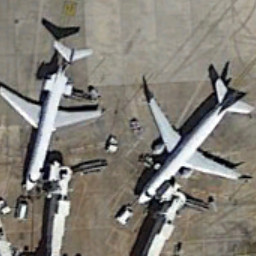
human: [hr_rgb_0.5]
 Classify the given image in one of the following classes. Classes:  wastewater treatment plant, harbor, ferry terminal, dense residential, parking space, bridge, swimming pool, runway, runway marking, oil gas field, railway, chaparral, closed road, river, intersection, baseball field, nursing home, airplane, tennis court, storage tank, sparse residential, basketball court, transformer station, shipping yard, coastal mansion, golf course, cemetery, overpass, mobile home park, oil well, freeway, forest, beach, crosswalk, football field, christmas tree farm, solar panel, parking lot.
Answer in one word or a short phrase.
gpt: airplane